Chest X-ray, AP view. Patient: 54 years old, sex M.
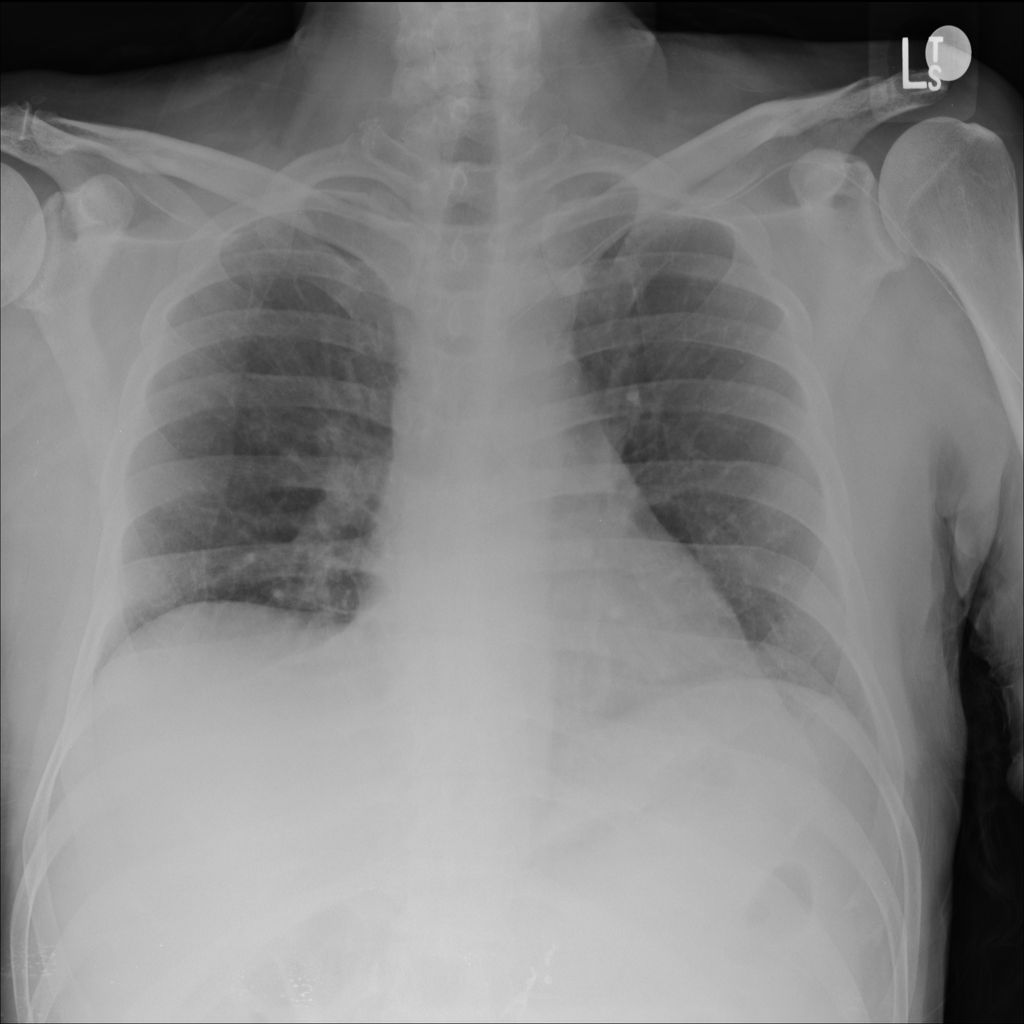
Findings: No Finding